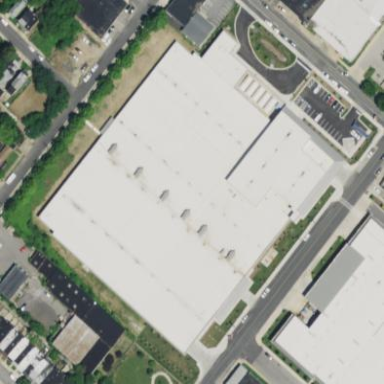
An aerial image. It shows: Industrial bus depot.